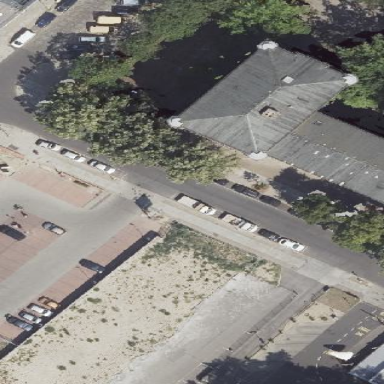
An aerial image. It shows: Street-side parking area with asphalt surface. It has lane markings.